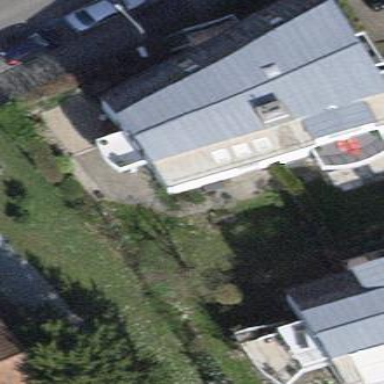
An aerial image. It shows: Semidetached house.